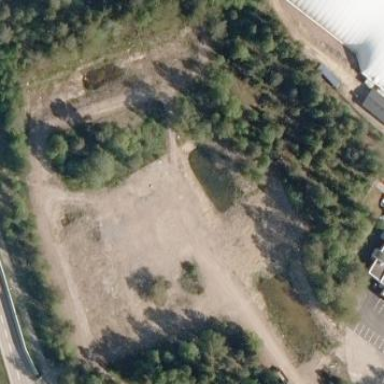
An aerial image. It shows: Brownfield site.